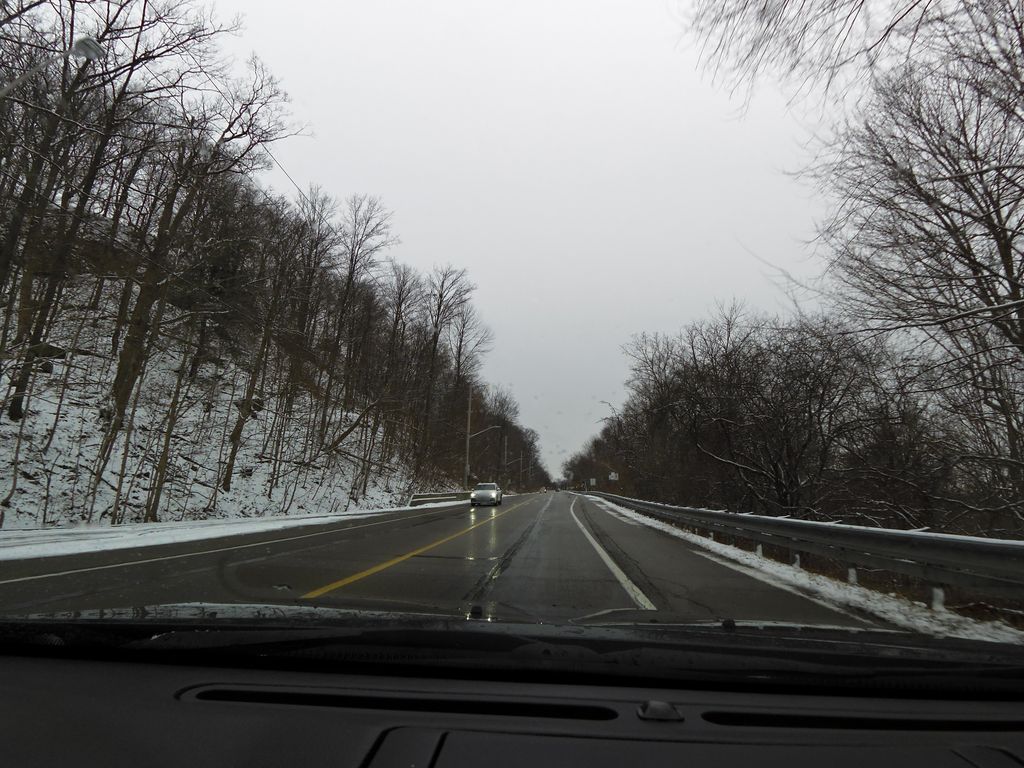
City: hamilton